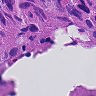
Metastatic tissue present: yes